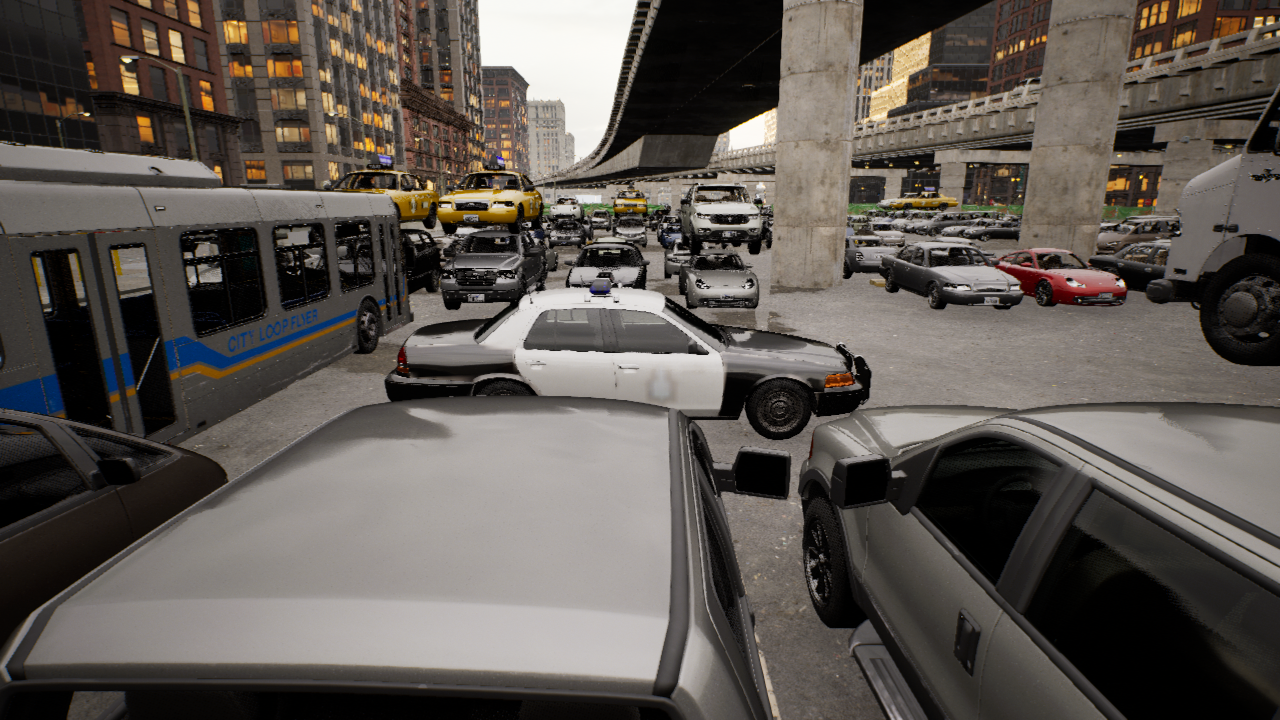
Venue: arterial
Lighting: golden hour
Vehicle rig: sedan